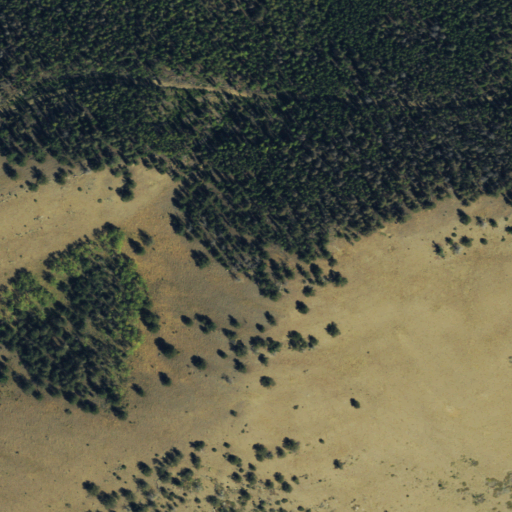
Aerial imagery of mountain in Colorado named Bull Hill containing evergreen forest, grassland, shrub, and deciduous forest